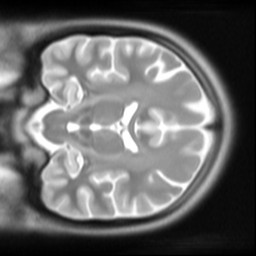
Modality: T2w
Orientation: coronal